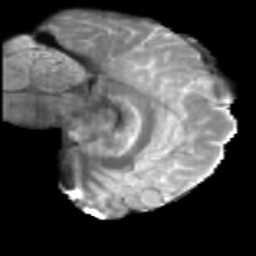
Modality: T2w
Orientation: sagittal
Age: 46
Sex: male
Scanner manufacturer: siemens
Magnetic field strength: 3 T
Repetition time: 5 s
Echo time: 0.092 s